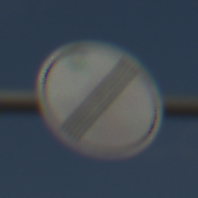
Verkehrszeichen: EndeSaemtlicherBegrenzungen
Umgebung: Outdoor, Suburban
Tageszeit: MorningAfternoon
Wetter: PartlyCloudy
Licht: Natural
Jahreszeit: NotSpecified
Kontrast: HighContrast